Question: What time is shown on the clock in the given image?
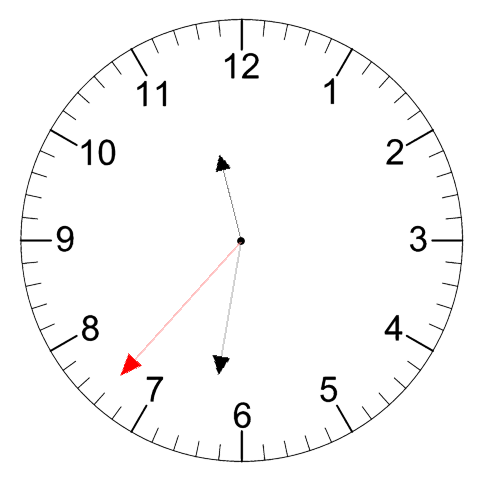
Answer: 11:31:37